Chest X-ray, PA view. Patient: 59 years old, sex M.
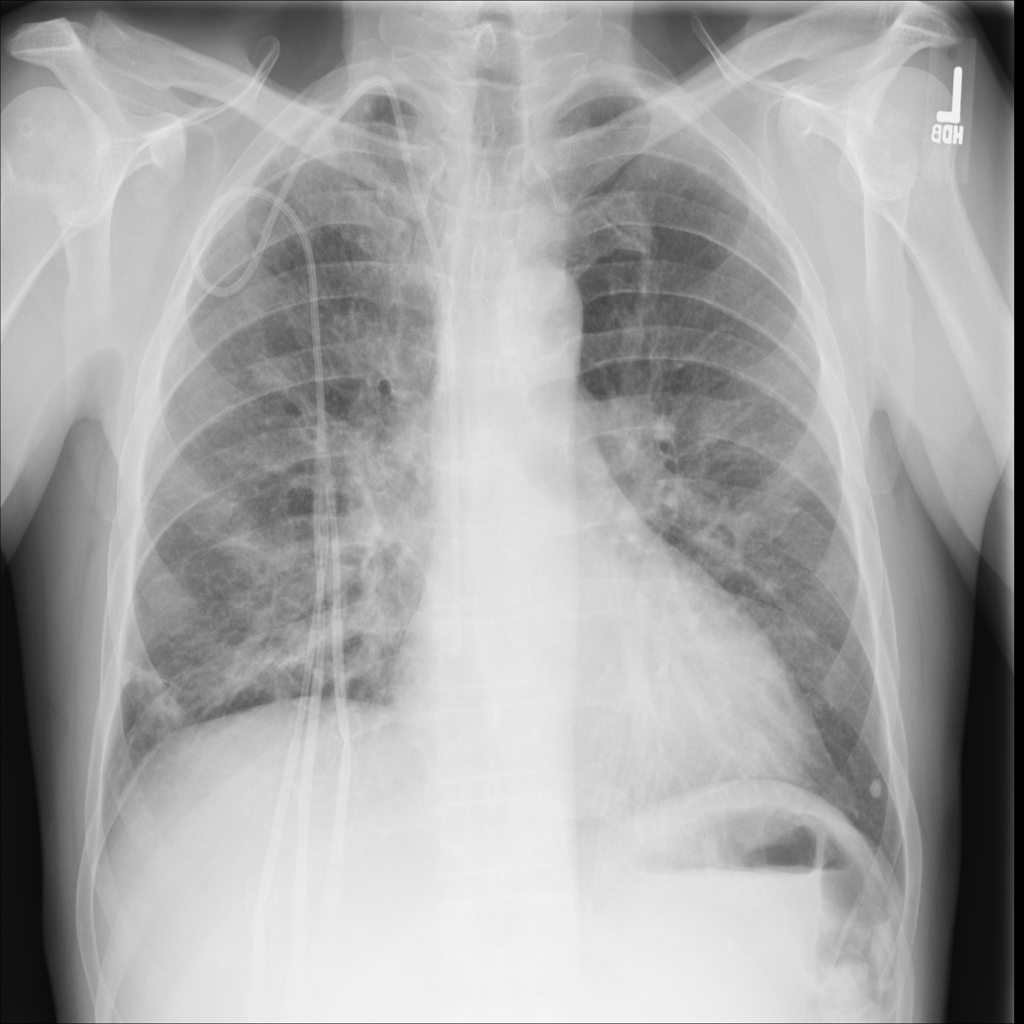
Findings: Nodule